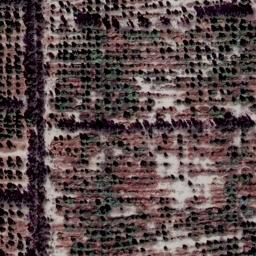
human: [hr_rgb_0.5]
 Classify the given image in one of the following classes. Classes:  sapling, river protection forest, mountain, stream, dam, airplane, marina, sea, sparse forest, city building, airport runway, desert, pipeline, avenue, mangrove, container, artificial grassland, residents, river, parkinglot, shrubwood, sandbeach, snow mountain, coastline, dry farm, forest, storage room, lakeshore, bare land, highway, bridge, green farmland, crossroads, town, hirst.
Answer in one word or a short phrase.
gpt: dry farm